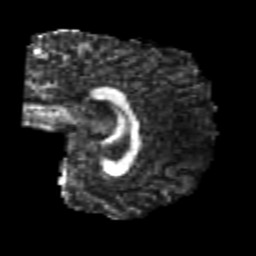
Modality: FA
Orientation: sagittal
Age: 24
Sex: male
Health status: healthy
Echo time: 0.074 s